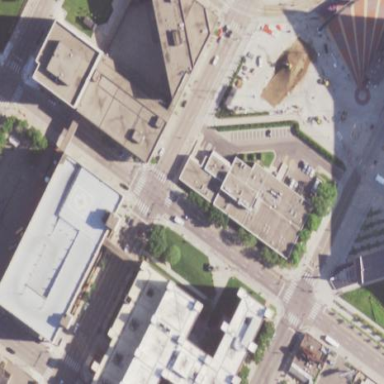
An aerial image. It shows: Police building.